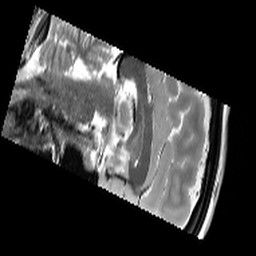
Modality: T2starw
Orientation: sagittal
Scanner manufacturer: siemens
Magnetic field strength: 3 T
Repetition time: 9.86 s
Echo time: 0.05 s